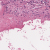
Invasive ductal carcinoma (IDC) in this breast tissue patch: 0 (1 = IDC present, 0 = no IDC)